Question: How do I change the color of the currently selected record in extjs combobox? As you can see the image below, the record Petty Cash Fund is the currently selected item on my dropdown but the highlight color is not noticeable. How do I change this for all the combobox in my application?

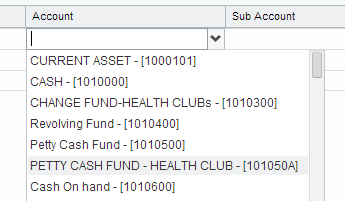
Answer: The selected element in a combobox has the css class 'x-boundlist-selected'. Just override its color in your custom css.
Or, since it is a built-in style, you could change <URL> in the template
Tip: Use Chrome Developper Tools